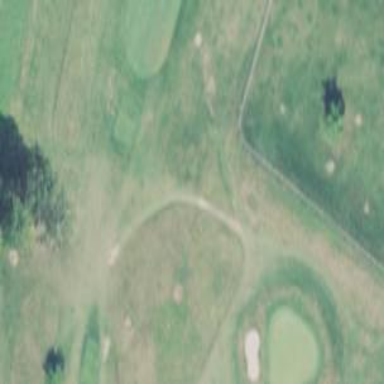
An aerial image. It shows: Rough grassy area used for golf.